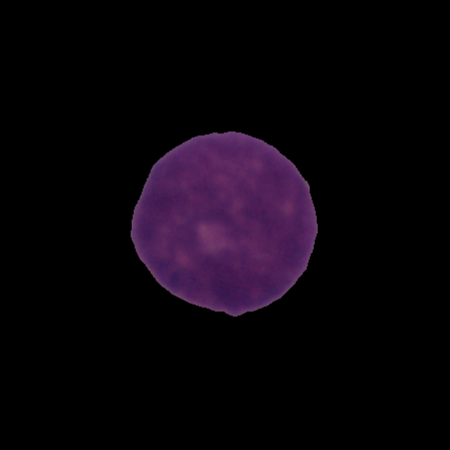
Label: cancer